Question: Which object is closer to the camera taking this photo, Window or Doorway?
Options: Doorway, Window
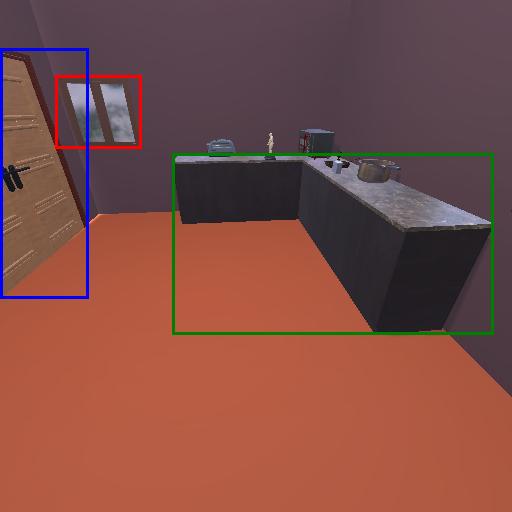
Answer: Doorway